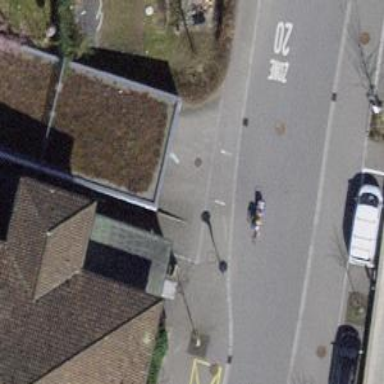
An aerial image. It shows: Parking entrance.